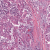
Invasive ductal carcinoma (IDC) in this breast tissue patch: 1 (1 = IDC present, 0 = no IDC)